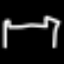
Label: bed